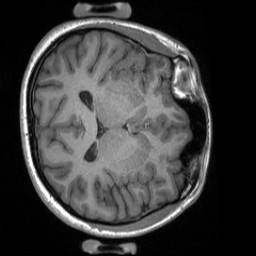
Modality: T1w
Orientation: axial